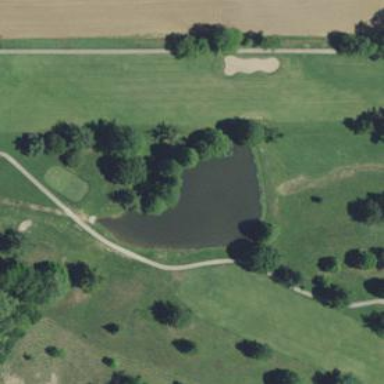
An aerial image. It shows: Picturesque scene of golf course with lateral water hazard.